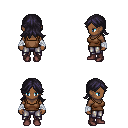
a pixel art fantasy rpg character, female body template, human, dark skin, brown pirate shirt, metal pants, raven loose hair, white cloth bandages, maroon shoes, four views (front, back, left, right), 2x2 character sprite sheet, small pixel art, hard edges, no anti-aliasing